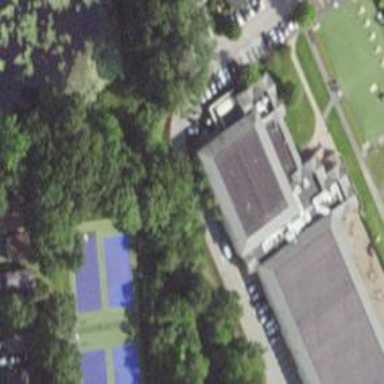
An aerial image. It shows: Sports hall on leisure land.